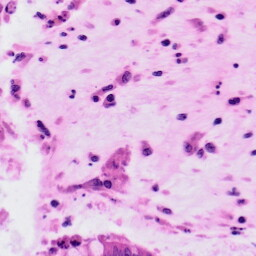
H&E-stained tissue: Colon